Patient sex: M
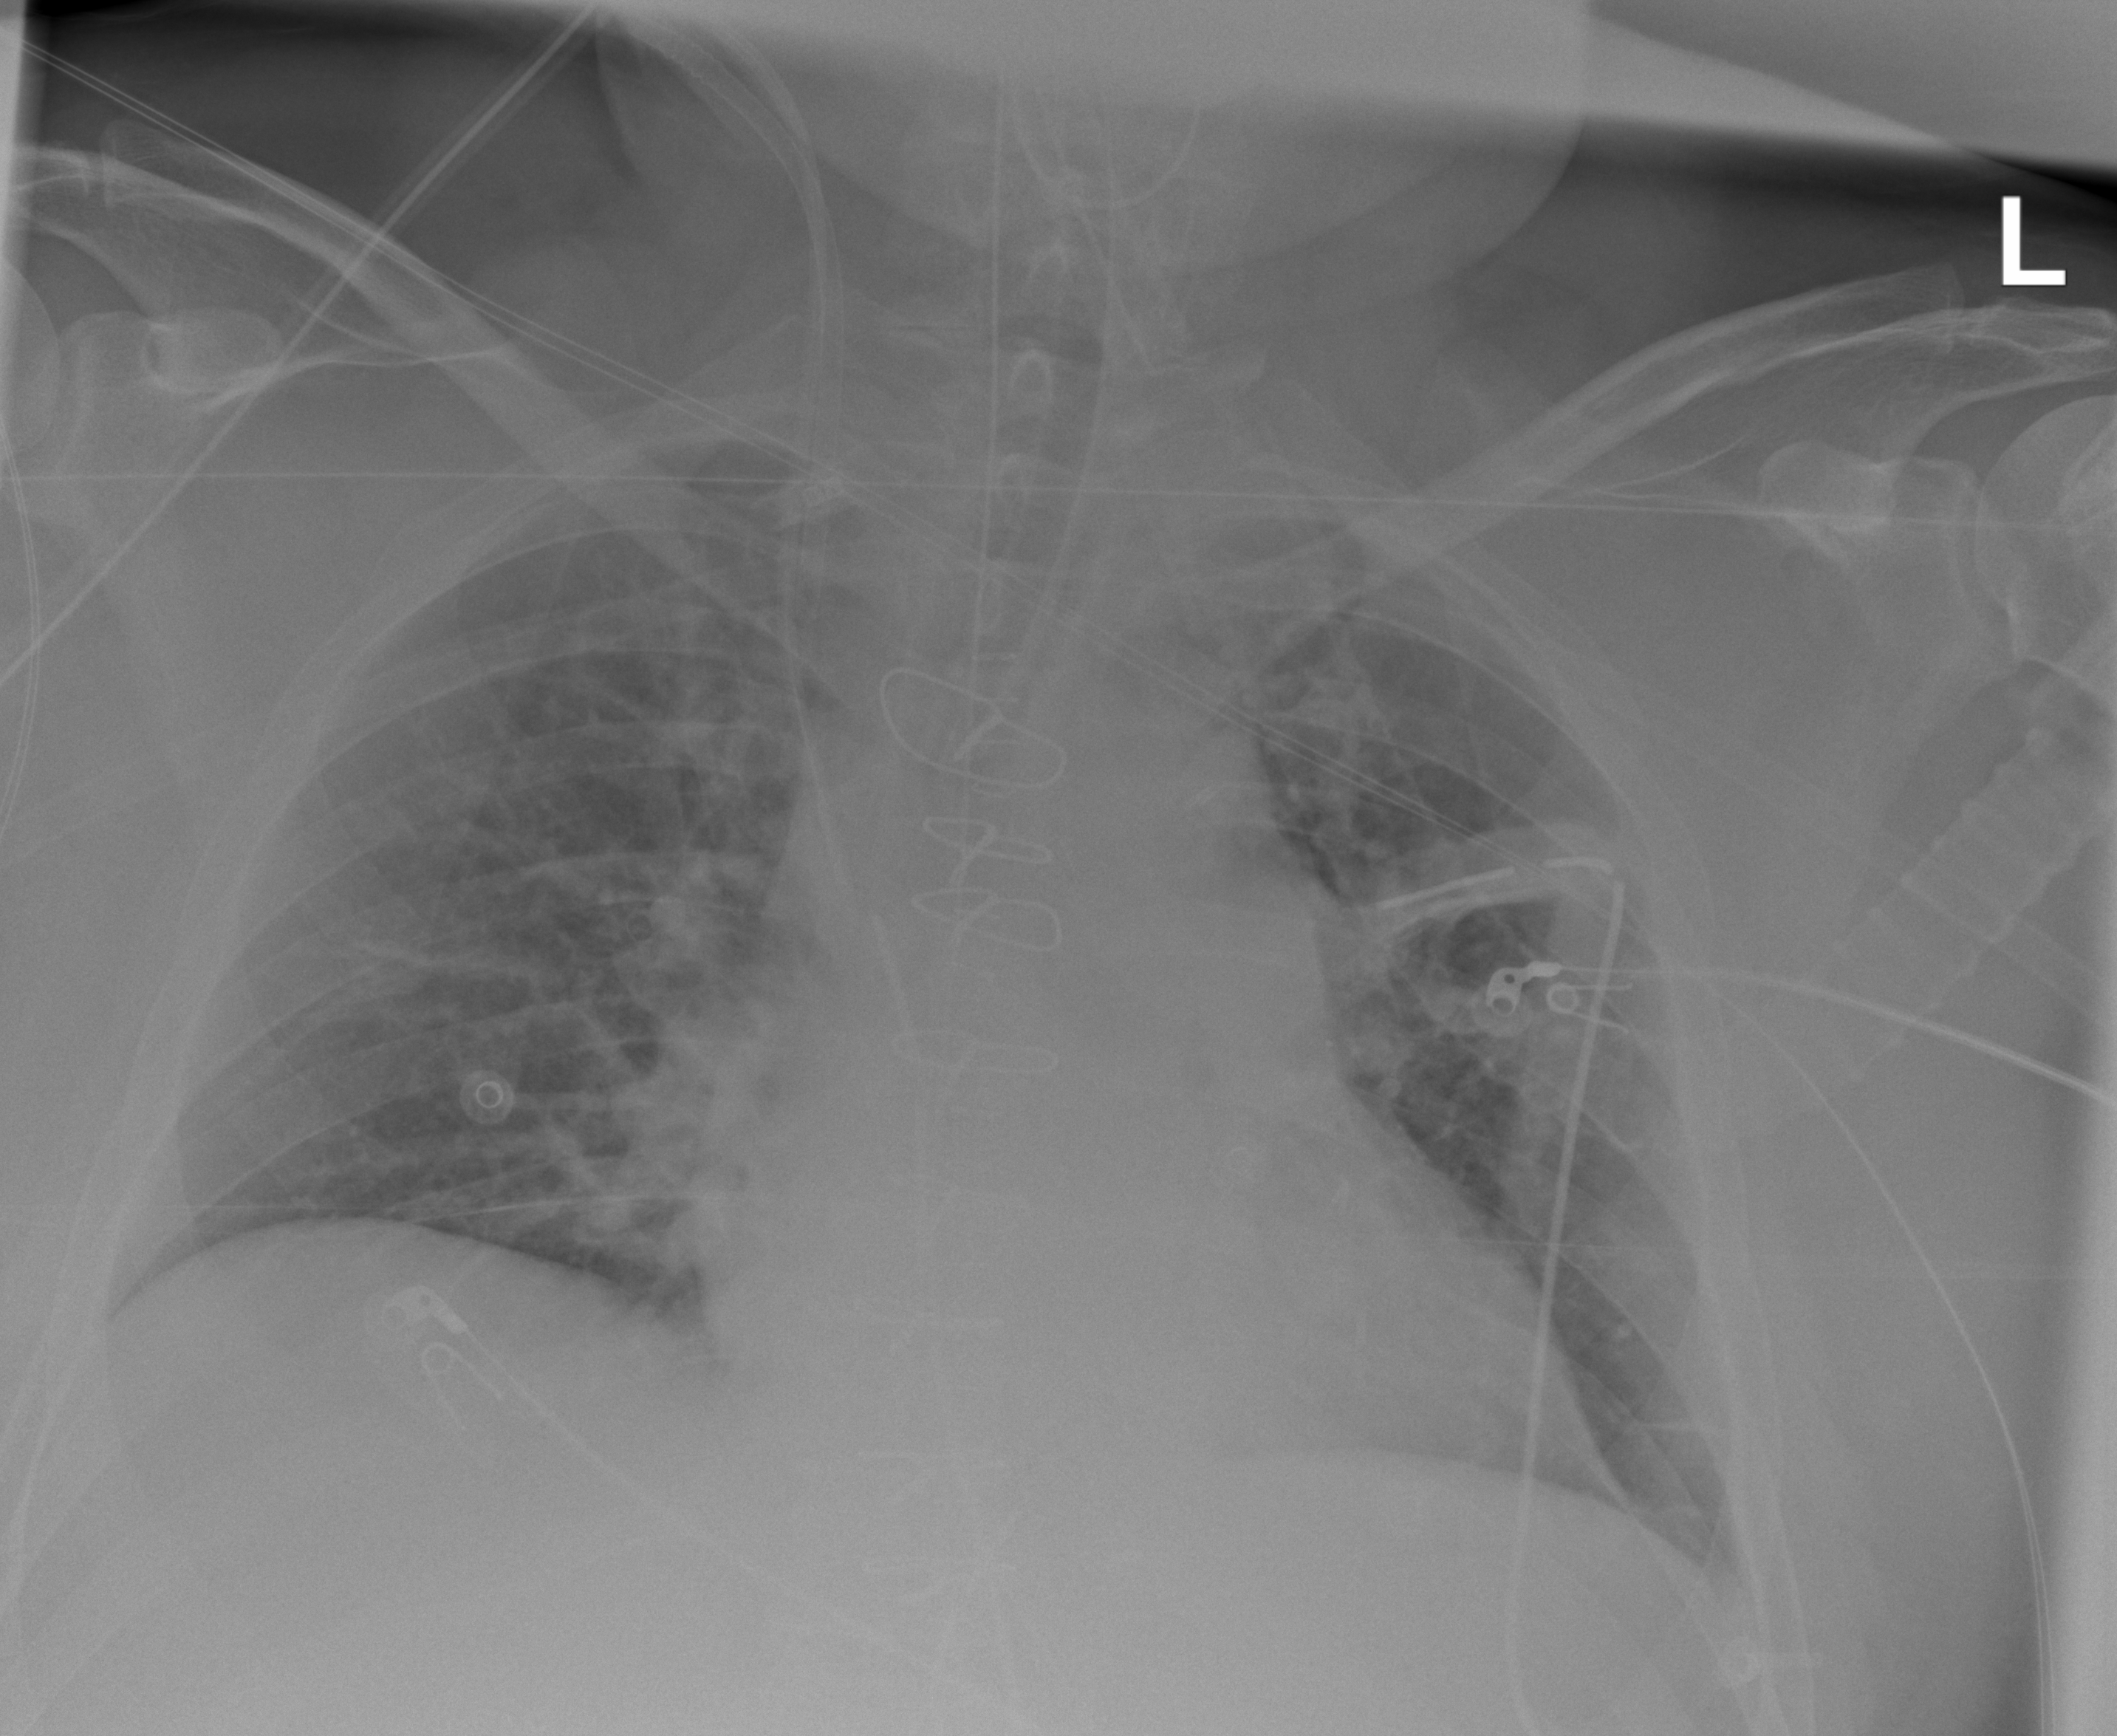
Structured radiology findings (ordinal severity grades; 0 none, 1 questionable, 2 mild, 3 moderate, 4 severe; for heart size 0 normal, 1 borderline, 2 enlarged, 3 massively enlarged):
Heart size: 0
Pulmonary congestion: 0
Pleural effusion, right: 0
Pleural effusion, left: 0
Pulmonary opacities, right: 0
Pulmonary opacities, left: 0
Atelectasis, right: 2
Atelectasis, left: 2